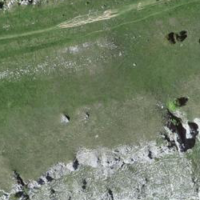
EUNIS habitat code: 23
Species observed at this site:
Noccaea montana